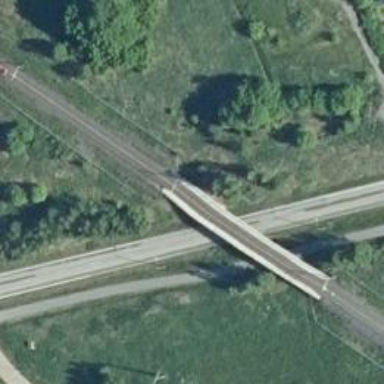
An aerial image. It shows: Bridge with railway tracks. The electrified line has continuous contact line.